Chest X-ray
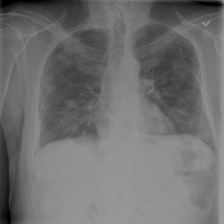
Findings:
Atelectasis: negative
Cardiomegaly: negative
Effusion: negative
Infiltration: negative
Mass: negative
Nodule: negative
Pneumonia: negative
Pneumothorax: negative
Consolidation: negative
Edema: negative
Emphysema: negative
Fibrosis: negative
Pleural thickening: negative
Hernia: negative